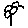
Label: flower